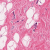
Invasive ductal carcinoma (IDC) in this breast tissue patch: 0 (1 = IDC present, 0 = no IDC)